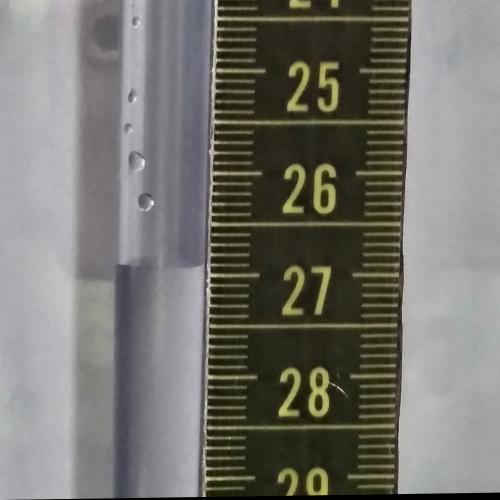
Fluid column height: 26.9 cm